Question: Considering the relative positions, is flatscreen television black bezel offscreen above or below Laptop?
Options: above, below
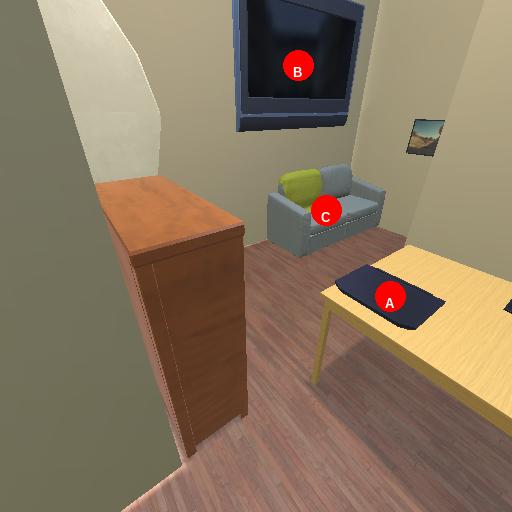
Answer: above